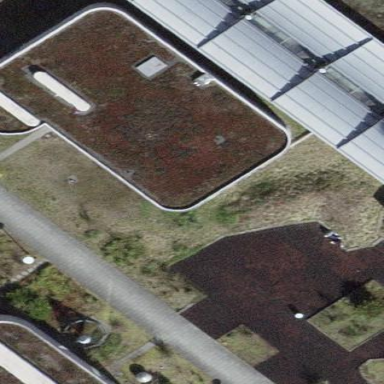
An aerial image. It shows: Roof garden designed for leisure on top of building.